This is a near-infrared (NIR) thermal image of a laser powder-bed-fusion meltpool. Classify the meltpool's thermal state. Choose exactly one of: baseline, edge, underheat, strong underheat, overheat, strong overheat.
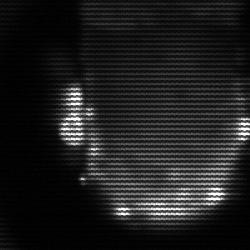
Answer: baseline